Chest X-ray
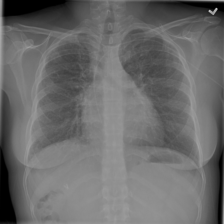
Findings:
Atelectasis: negative
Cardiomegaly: negative
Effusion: negative
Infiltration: negative
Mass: negative
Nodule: negative
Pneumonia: negative
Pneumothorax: negative
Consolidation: negative
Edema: negative
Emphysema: negative
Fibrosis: negative
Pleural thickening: negative
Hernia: negative